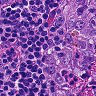
Metastatic tissue present: yes